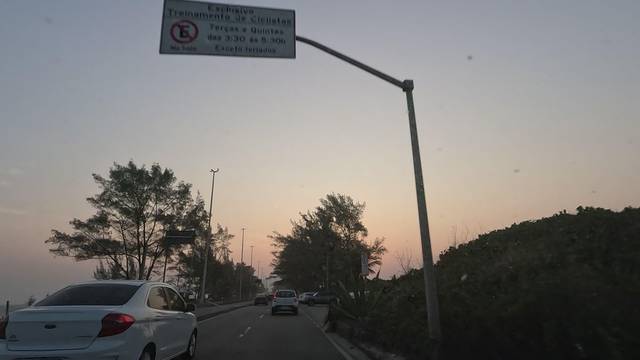
Region: Brazil
Coordinates: -23.021, -43.44